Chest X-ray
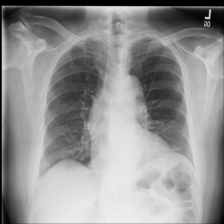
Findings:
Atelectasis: positive
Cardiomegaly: negative
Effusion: negative
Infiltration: negative
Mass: negative
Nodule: negative
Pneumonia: negative
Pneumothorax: negative
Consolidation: negative
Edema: negative
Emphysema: negative
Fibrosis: negative
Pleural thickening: negative
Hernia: negative